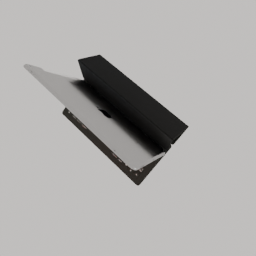
Label: electronics